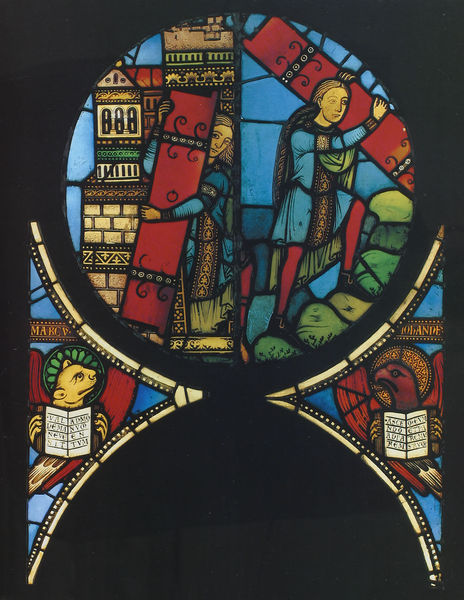
Titel: Farbverglasung aus der Benediktiner-Klosterkirche Alpirsbach
Institution: Stuttgart, Württembergisches Landesmuseum
Schlagwörter: adler, blau, vogel, grün, bunt, fenster, glas, männer, säulen, rot, kirche, gotik, arbeit, rund, zwei, ornamente, buch, dom, glasfenster, romanik, löwe, emblem, bau, symbole, blei, kirchenfenster, evangelist, evangelisten, evangelistensymbole, or, erbauen